A time-domain waveform of one vibration snapshot from a rolling-element bearing is shown. What is the most likely bearing condition (normal, inner_race, outer_race, ball)?
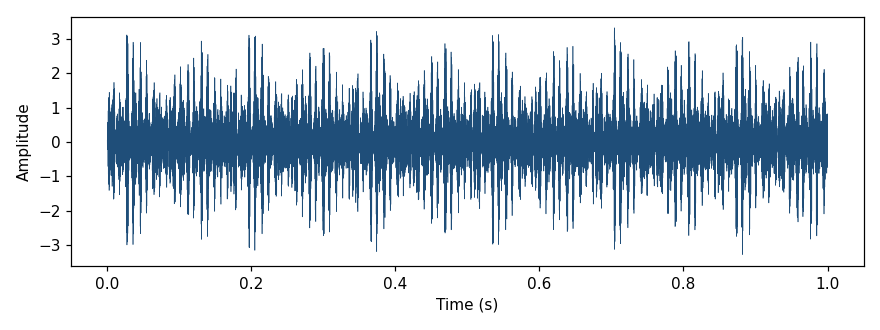
Answer: outer_race